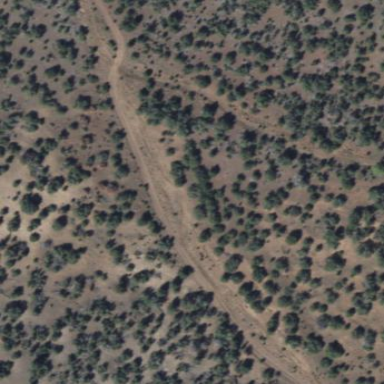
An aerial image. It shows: Patch of scrub vegetation.